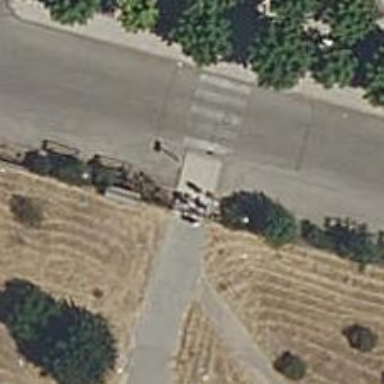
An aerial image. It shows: Gate.